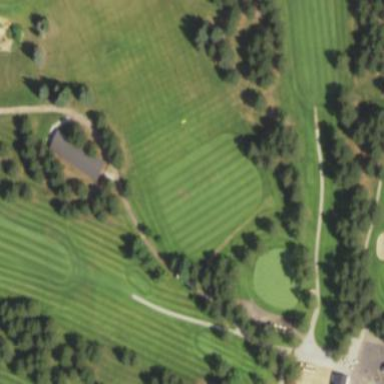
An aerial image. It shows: Grassy area designated as golf tee.